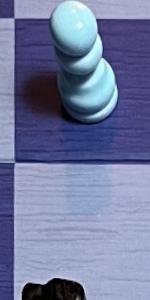
Label: Empty